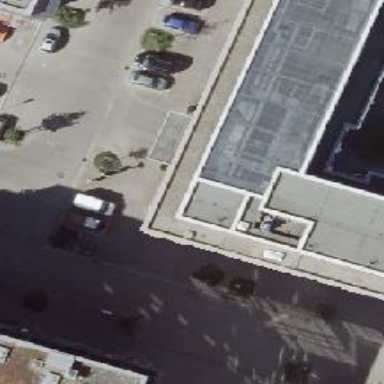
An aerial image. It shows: Parking entrance.